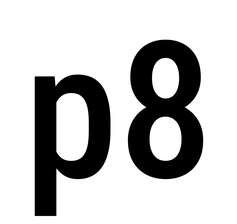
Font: Roboto_Condensed_Medium